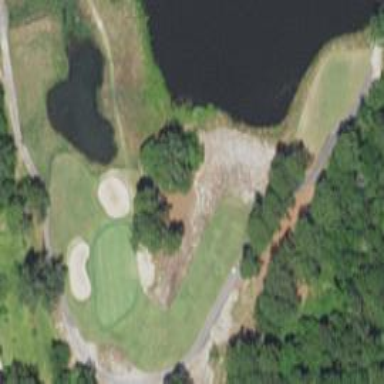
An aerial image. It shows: Area of rough grass used for golf.